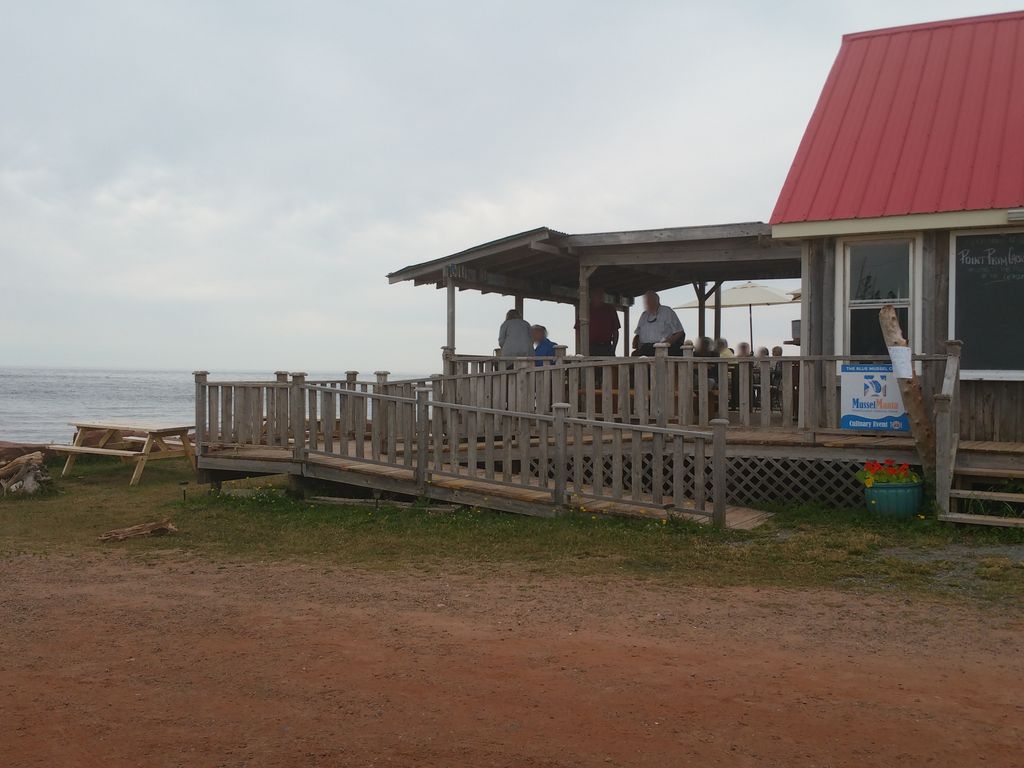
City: charlottetown